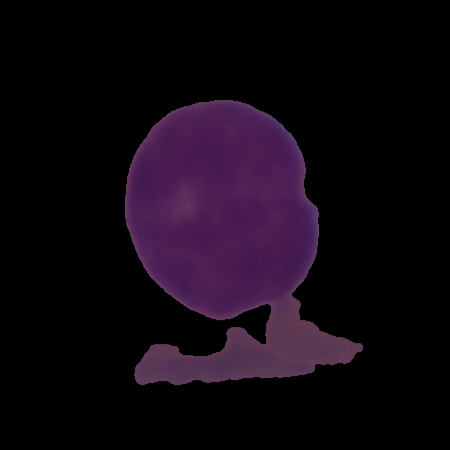
Label: cancer